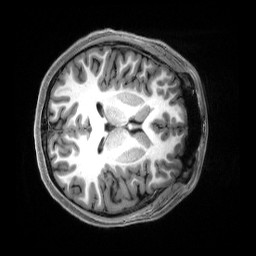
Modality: T1w
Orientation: axial
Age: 19
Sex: female
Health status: healthy
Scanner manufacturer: siemens
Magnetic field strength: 3 T
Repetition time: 2.5 s
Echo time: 0.00222 s